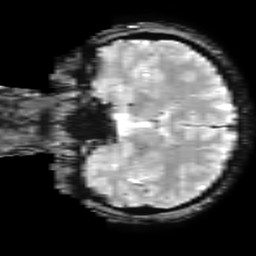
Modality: T2starw
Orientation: coronal
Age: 43
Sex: male
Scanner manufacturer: ge
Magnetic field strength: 3 T
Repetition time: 0.65 s
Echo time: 0.02 s